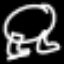
Label: frog